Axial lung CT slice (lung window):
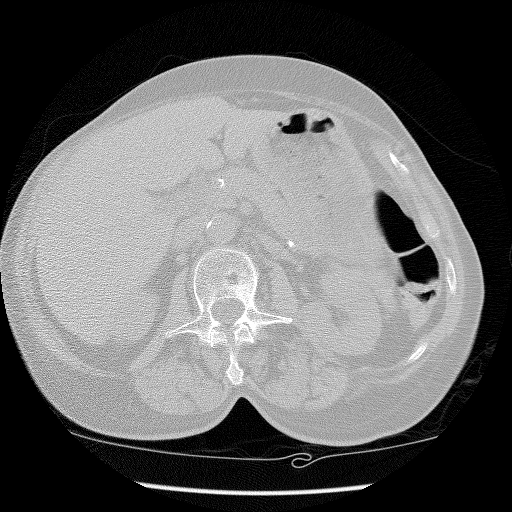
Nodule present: no